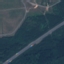
Label: Highway